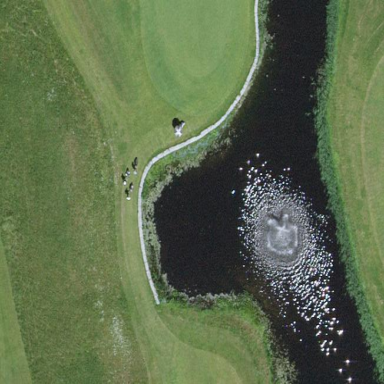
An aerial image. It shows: Water hazard on golf course.